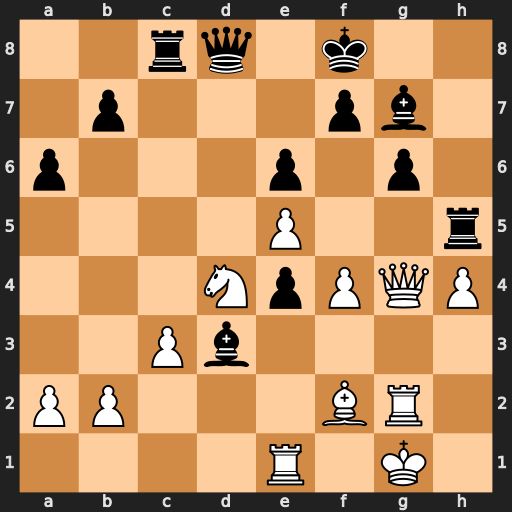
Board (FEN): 2rq1k2/1p3pb1/p3p1p1/4P2r/3NpPQP/2Pb4/PP3BR1/4R1K1
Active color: w
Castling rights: -
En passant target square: -
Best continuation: Nxe6+ fxe6 Qxg6 Qe7 Qxh5